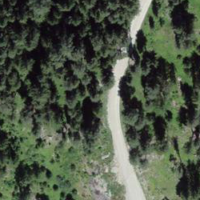
EUNIS habitat code: 43
Species observed at this site:
Convallaria majalis